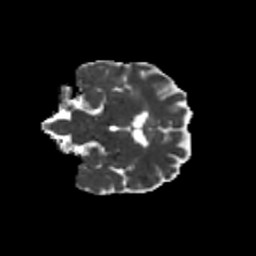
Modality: MD
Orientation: coronal
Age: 46
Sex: female
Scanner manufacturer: siemens
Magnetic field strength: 3 T
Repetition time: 8.6 s
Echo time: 0.095 s